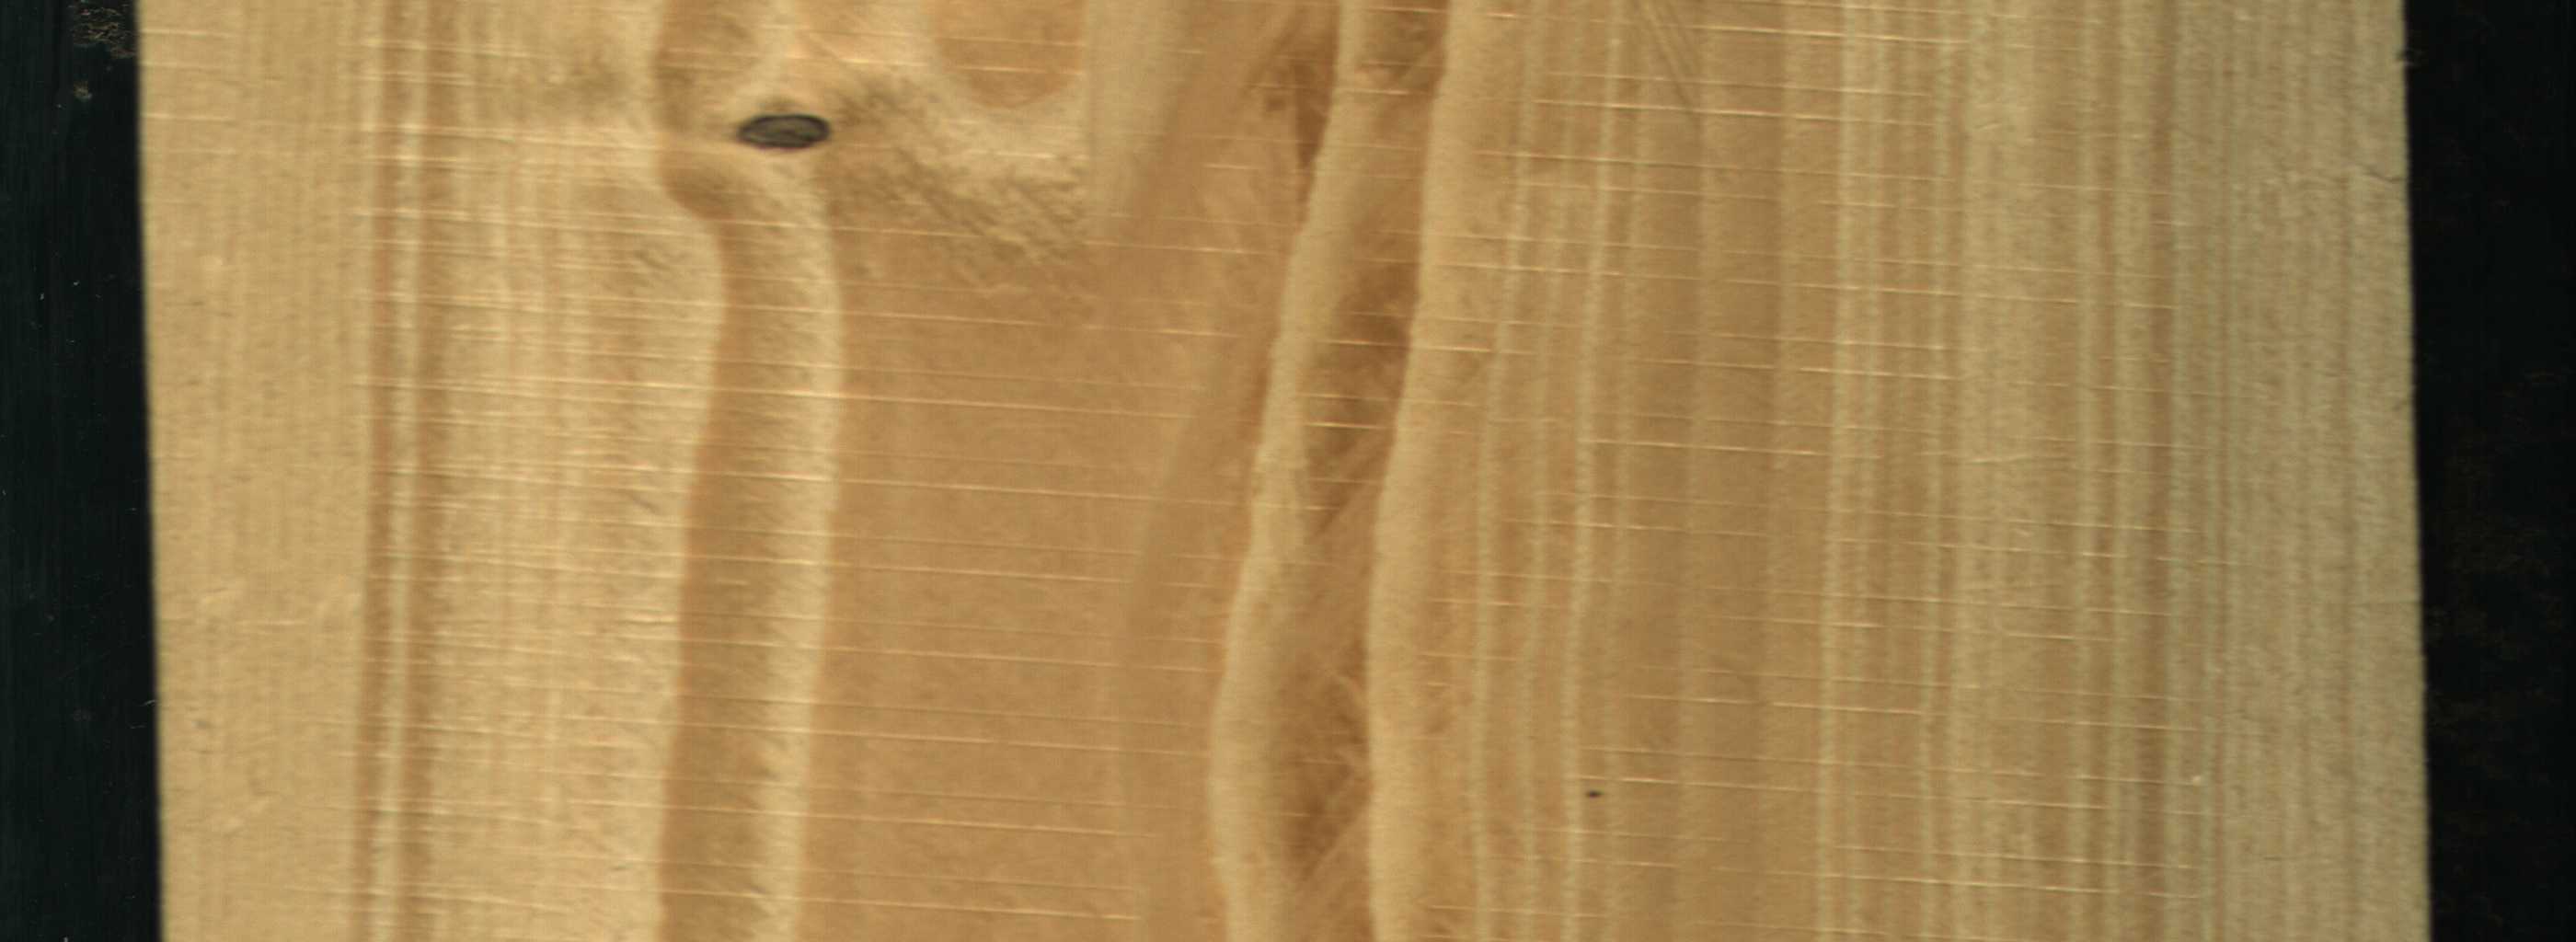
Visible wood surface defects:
Dead_Knot